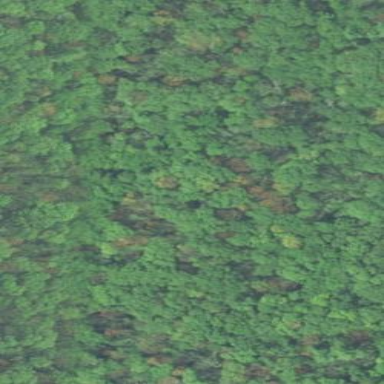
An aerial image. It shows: Mixed leaf woodland.